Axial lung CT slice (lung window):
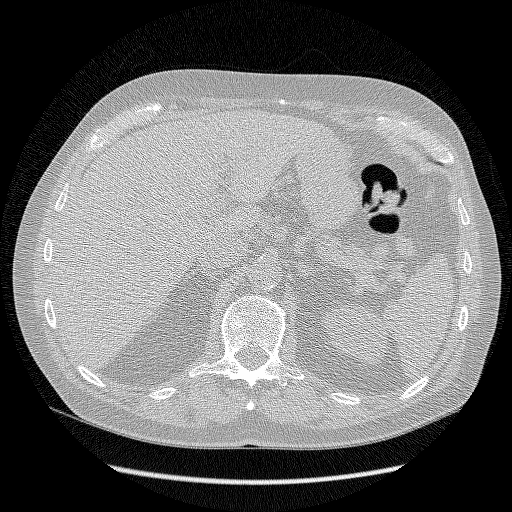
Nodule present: no